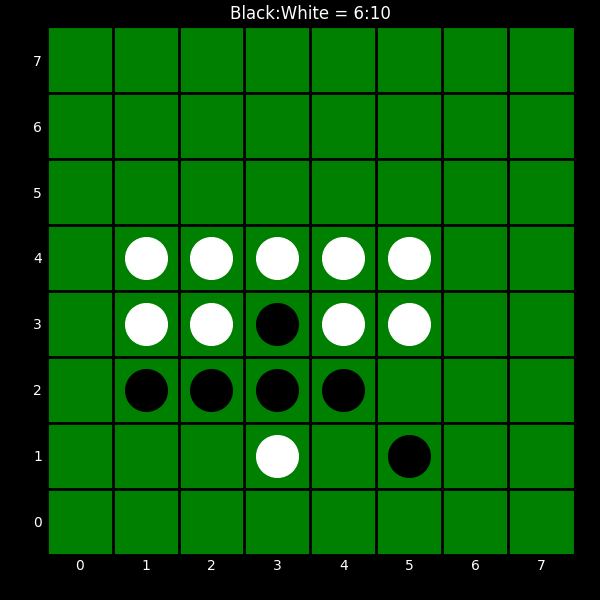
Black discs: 6
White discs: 10